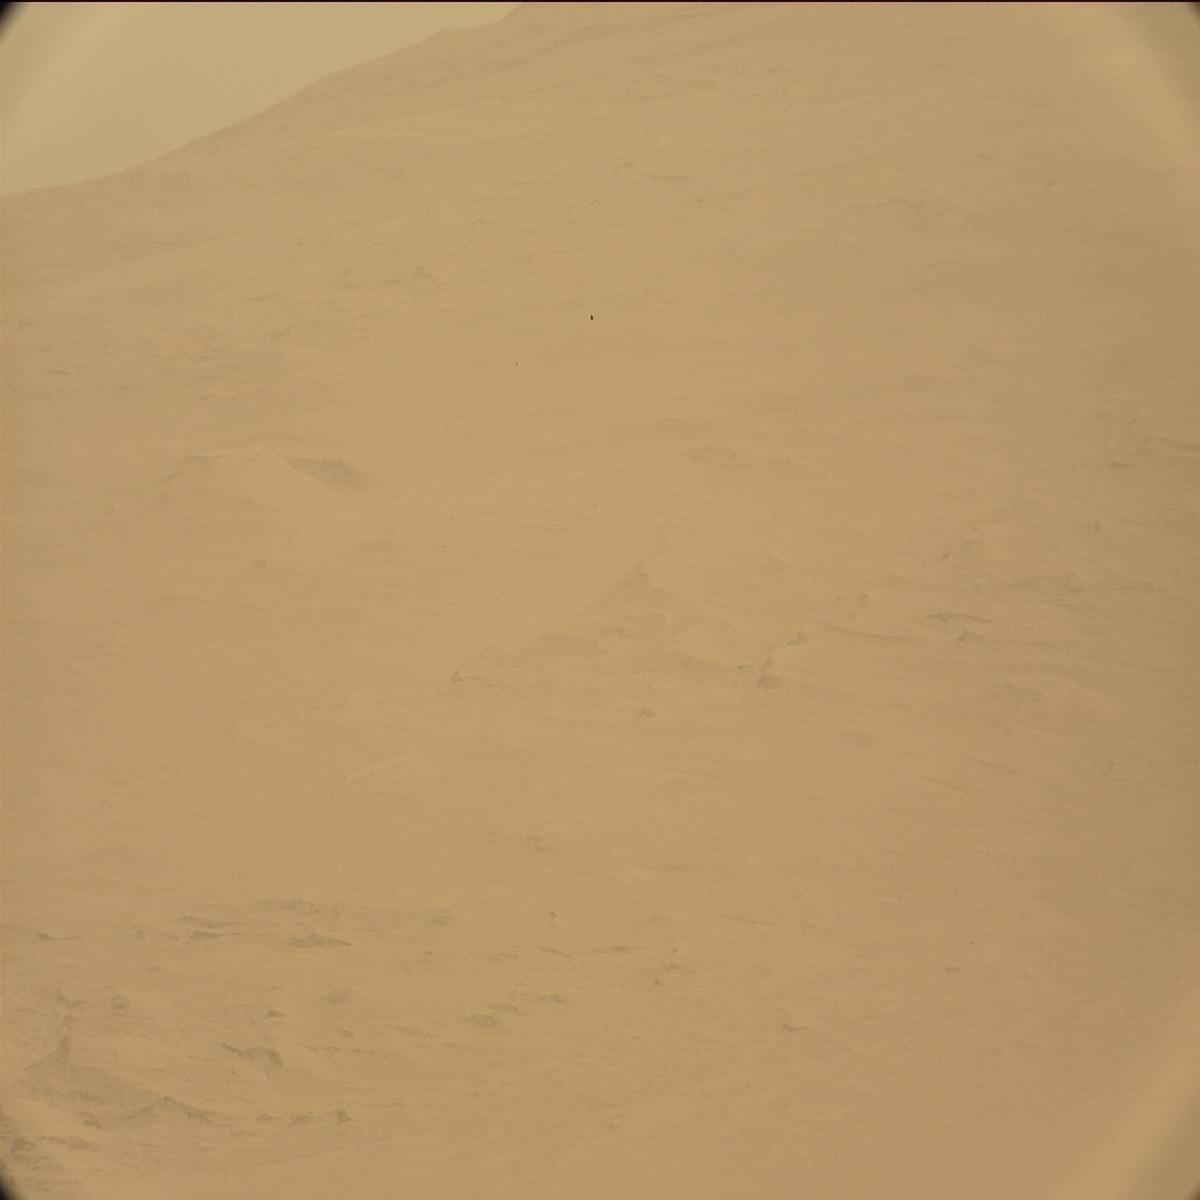
Terrain classes present: Ridge, Sky